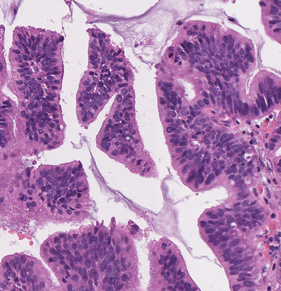
Tumor epithelial tissue: yes
Tumor-associated stroma tissue: yes
Normal tissue: no